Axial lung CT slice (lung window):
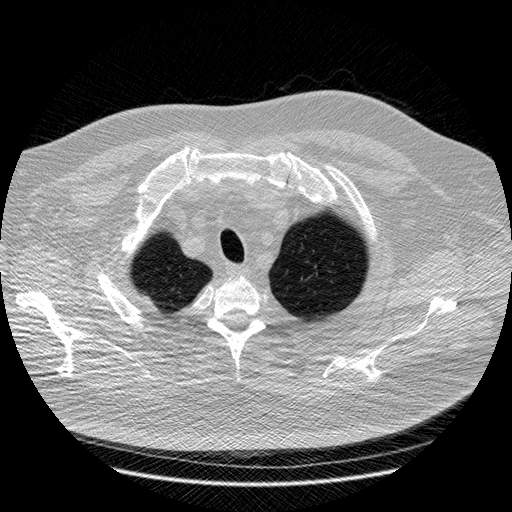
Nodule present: no